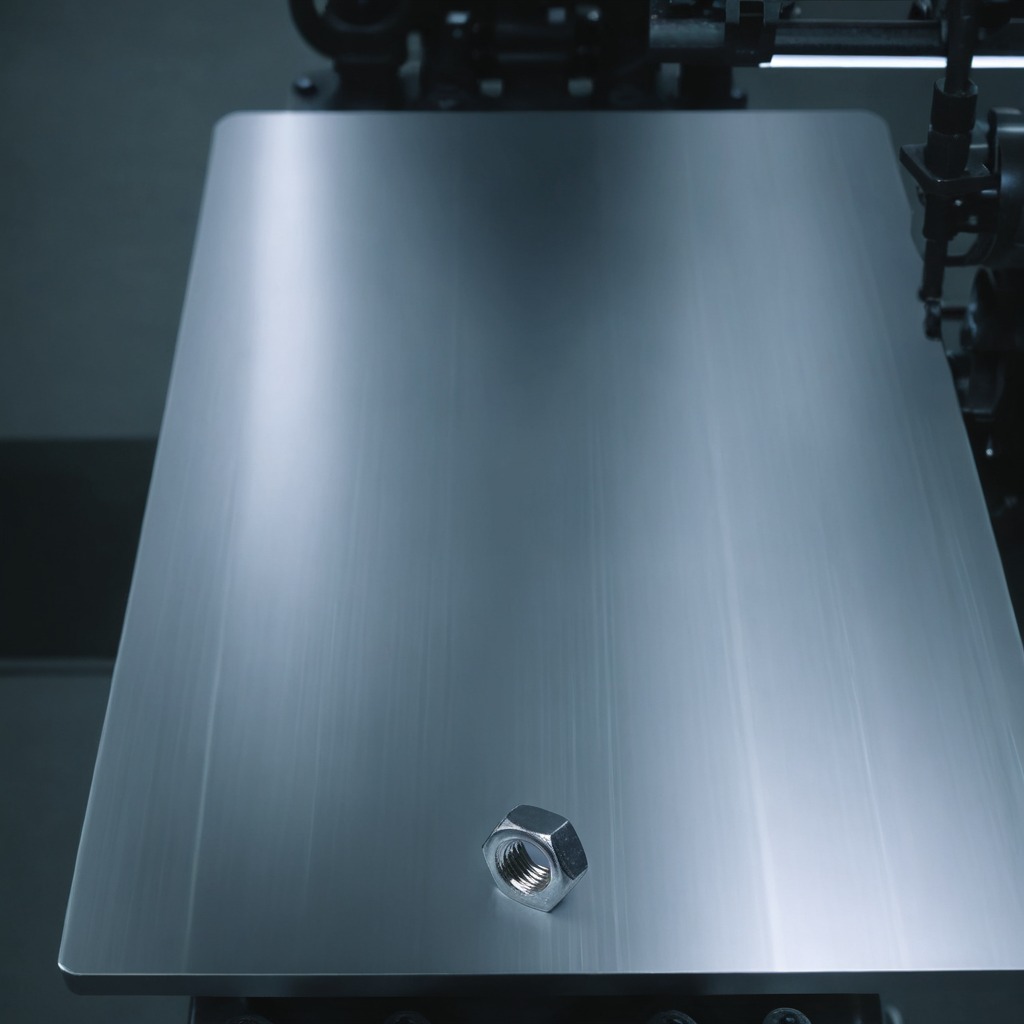
A metal nut is lying on the metal table in a machine shop under fluorescent lights.